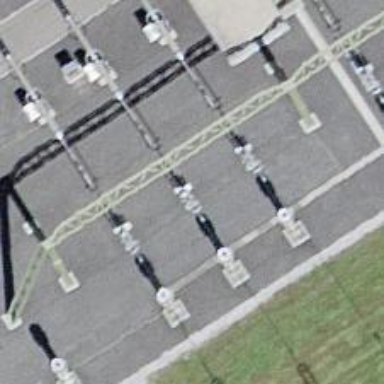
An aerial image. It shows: Insulator used in power systems.